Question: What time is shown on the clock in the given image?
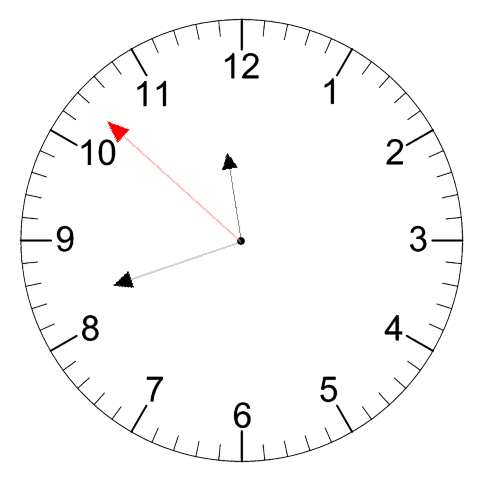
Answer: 11:41:52